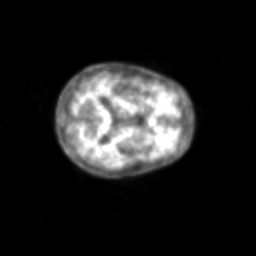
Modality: PET
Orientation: axial
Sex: female
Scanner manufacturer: siemens